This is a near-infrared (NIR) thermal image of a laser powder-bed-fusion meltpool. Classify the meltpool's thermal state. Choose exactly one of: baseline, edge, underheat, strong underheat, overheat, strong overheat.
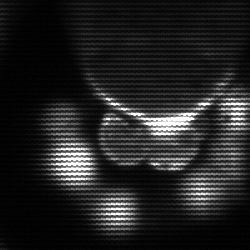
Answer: baseline